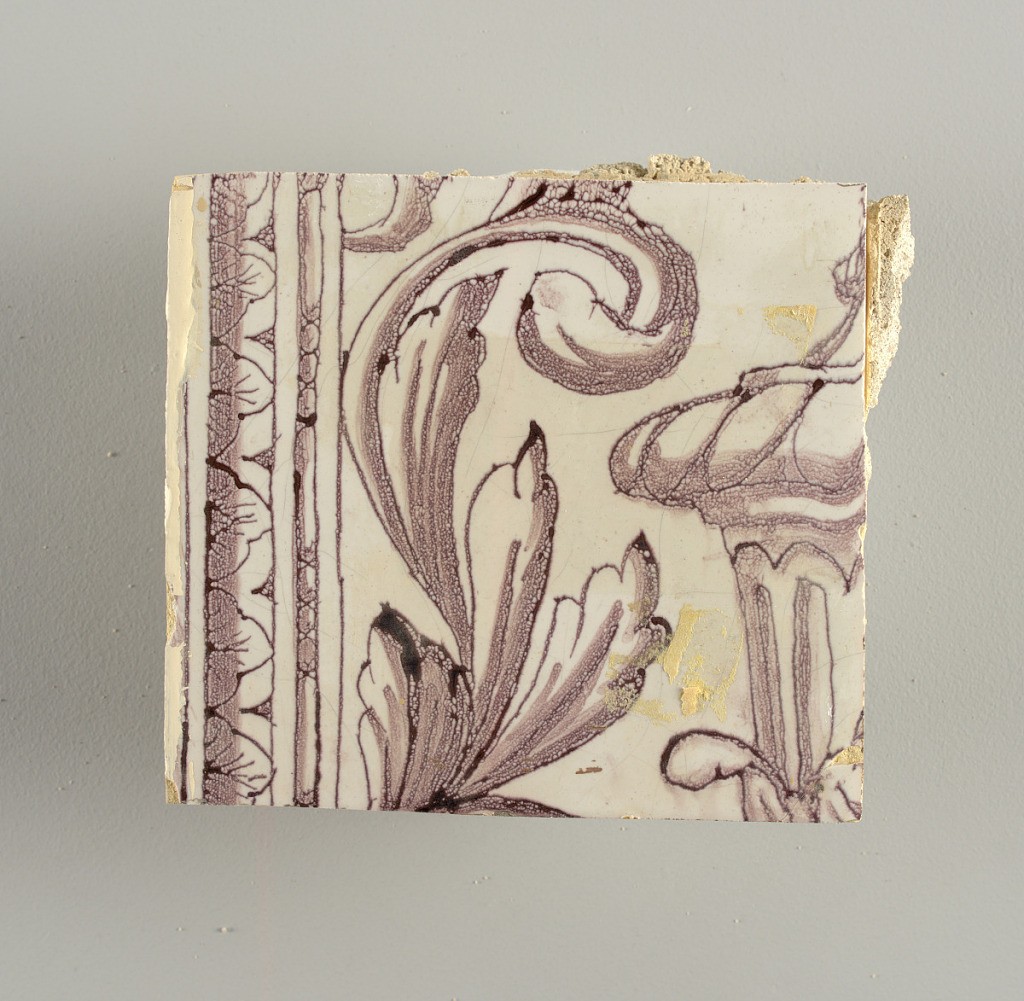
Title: Tile wall facing
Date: ca. 1725
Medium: Tin-glazed earthenware, underglaze
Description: Horizontal rectangle.  Thirty tiles wide and twenty-three tiles high with opening for fireplace eleven tiles wide and ten high.  Foliage arabesques disposed about three vertical axes from which are emphazised by urns at center and right, and at left by the figure of a standing woman carrying an infant on her arm and accompanied by two children.